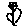
Label: flower